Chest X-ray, AP view. Patient: 29 years old, sex M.
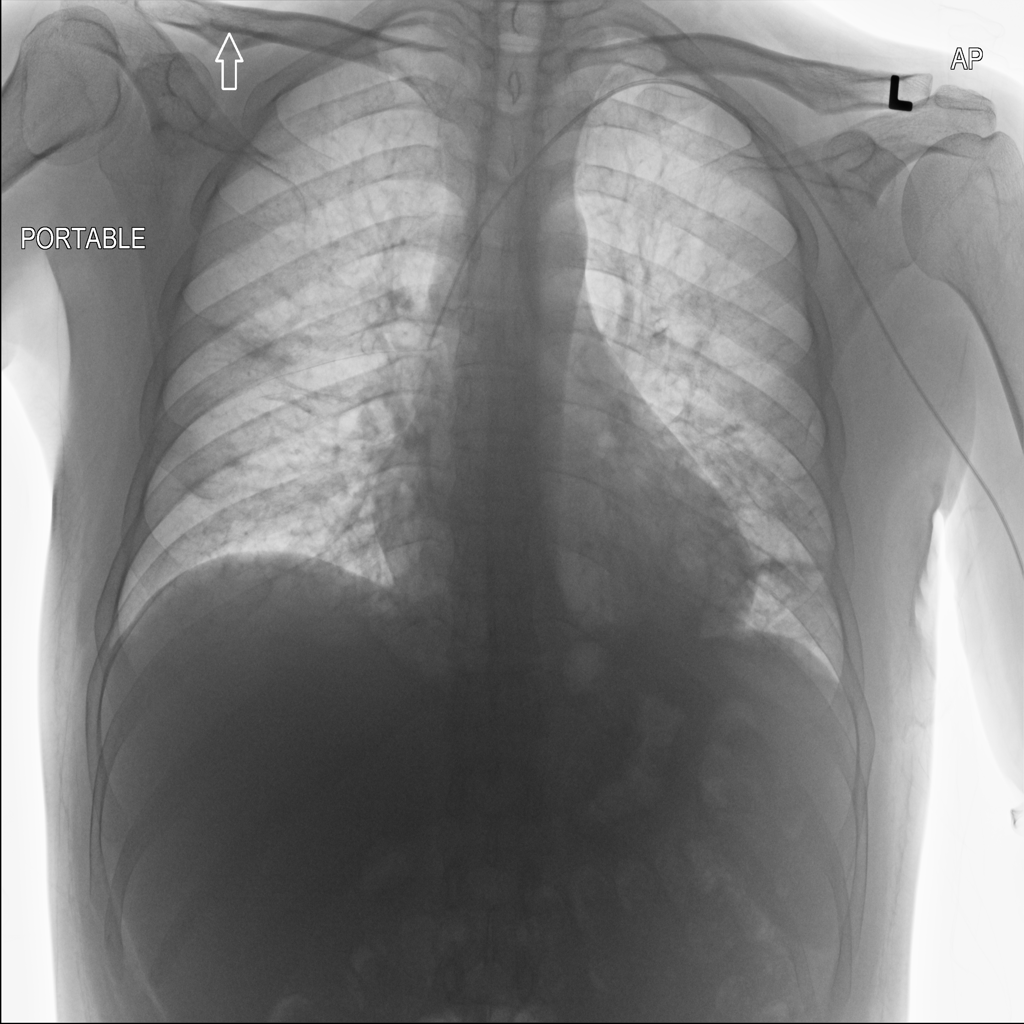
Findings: No Finding